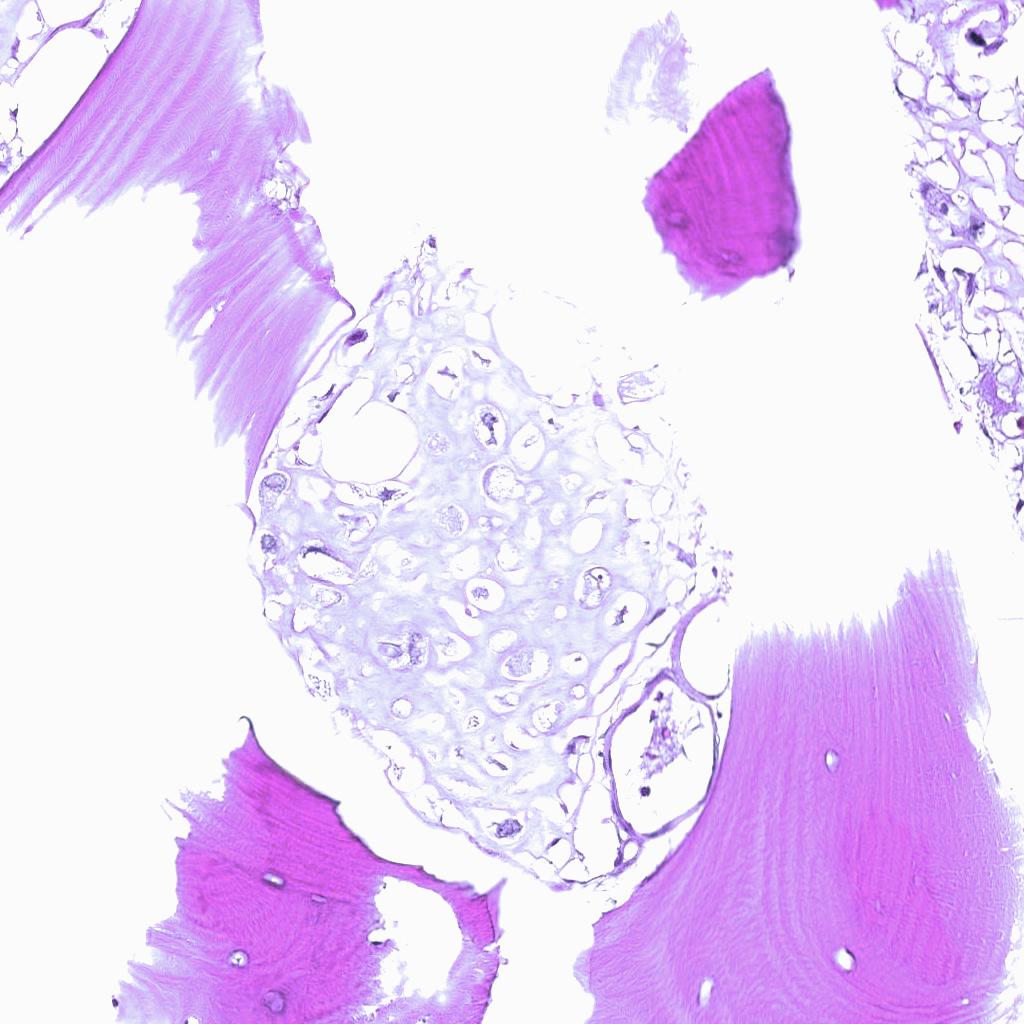
Label: Viable